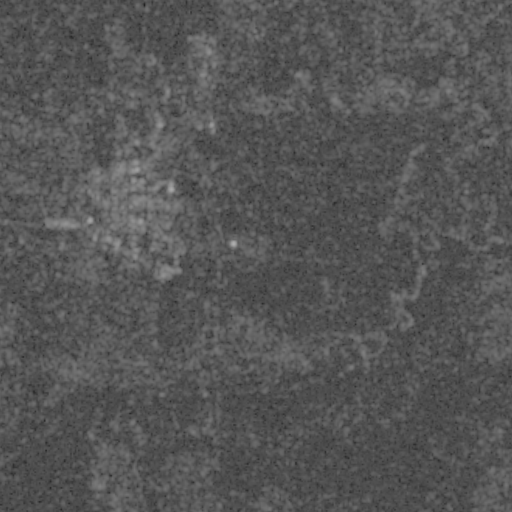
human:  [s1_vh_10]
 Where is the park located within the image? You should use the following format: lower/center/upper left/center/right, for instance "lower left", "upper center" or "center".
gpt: The park is located in the upper center of the image.
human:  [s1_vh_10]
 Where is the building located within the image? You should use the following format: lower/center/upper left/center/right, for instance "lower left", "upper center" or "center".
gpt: The building is located in the upper left of the image.
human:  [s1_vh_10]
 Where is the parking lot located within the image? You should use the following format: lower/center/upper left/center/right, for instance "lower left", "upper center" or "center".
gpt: There is no parking lot in the image.

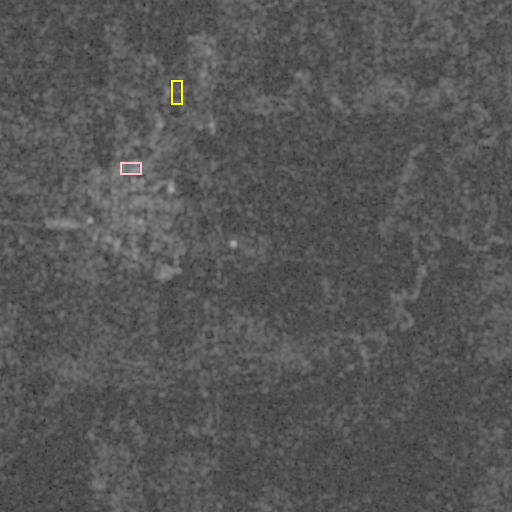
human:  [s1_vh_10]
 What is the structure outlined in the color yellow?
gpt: The structure outlined in yellow is a park.
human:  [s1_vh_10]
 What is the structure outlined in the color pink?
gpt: The structure outlined in pink is a building.
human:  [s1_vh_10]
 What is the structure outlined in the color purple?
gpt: There is no purple outline.